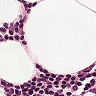
Metastatic tissue present: no